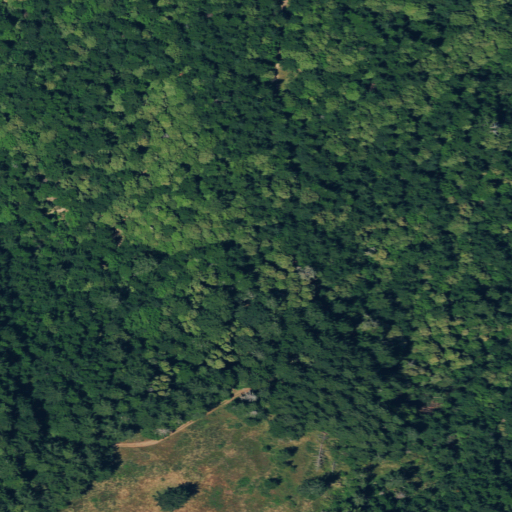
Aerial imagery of ridge(s) in California named Hollister Ridge containing evergreen forest, shrub, and grassland